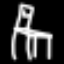
Label: chair